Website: apple
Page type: account-selection
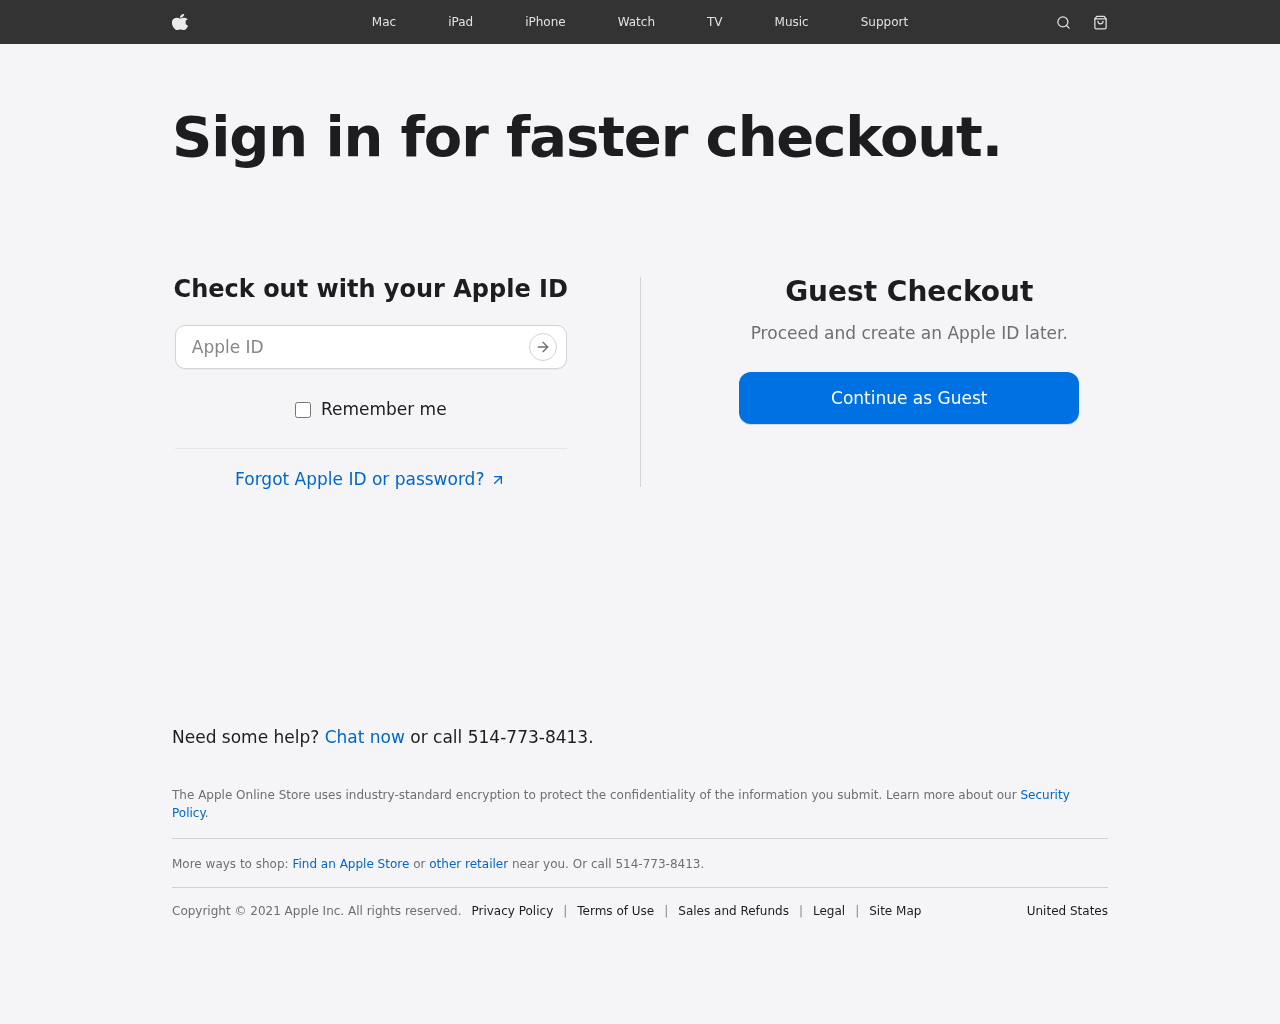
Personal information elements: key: PII_LOGIN_USERNAME
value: austinnewman23